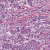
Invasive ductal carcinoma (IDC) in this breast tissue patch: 1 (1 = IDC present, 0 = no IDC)